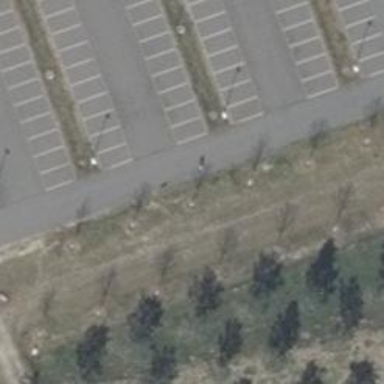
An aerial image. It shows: Asphalt parking aisle off service road.